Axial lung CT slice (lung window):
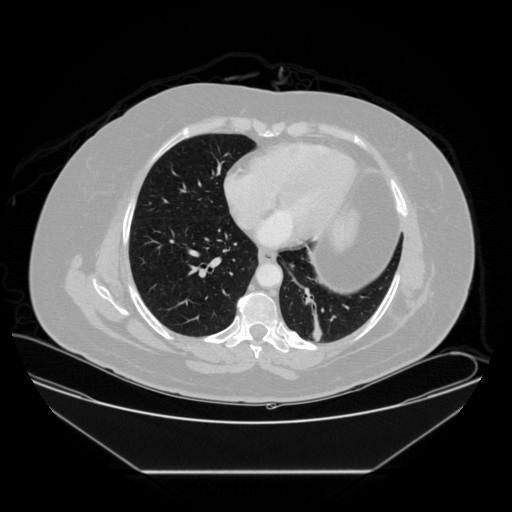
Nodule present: no